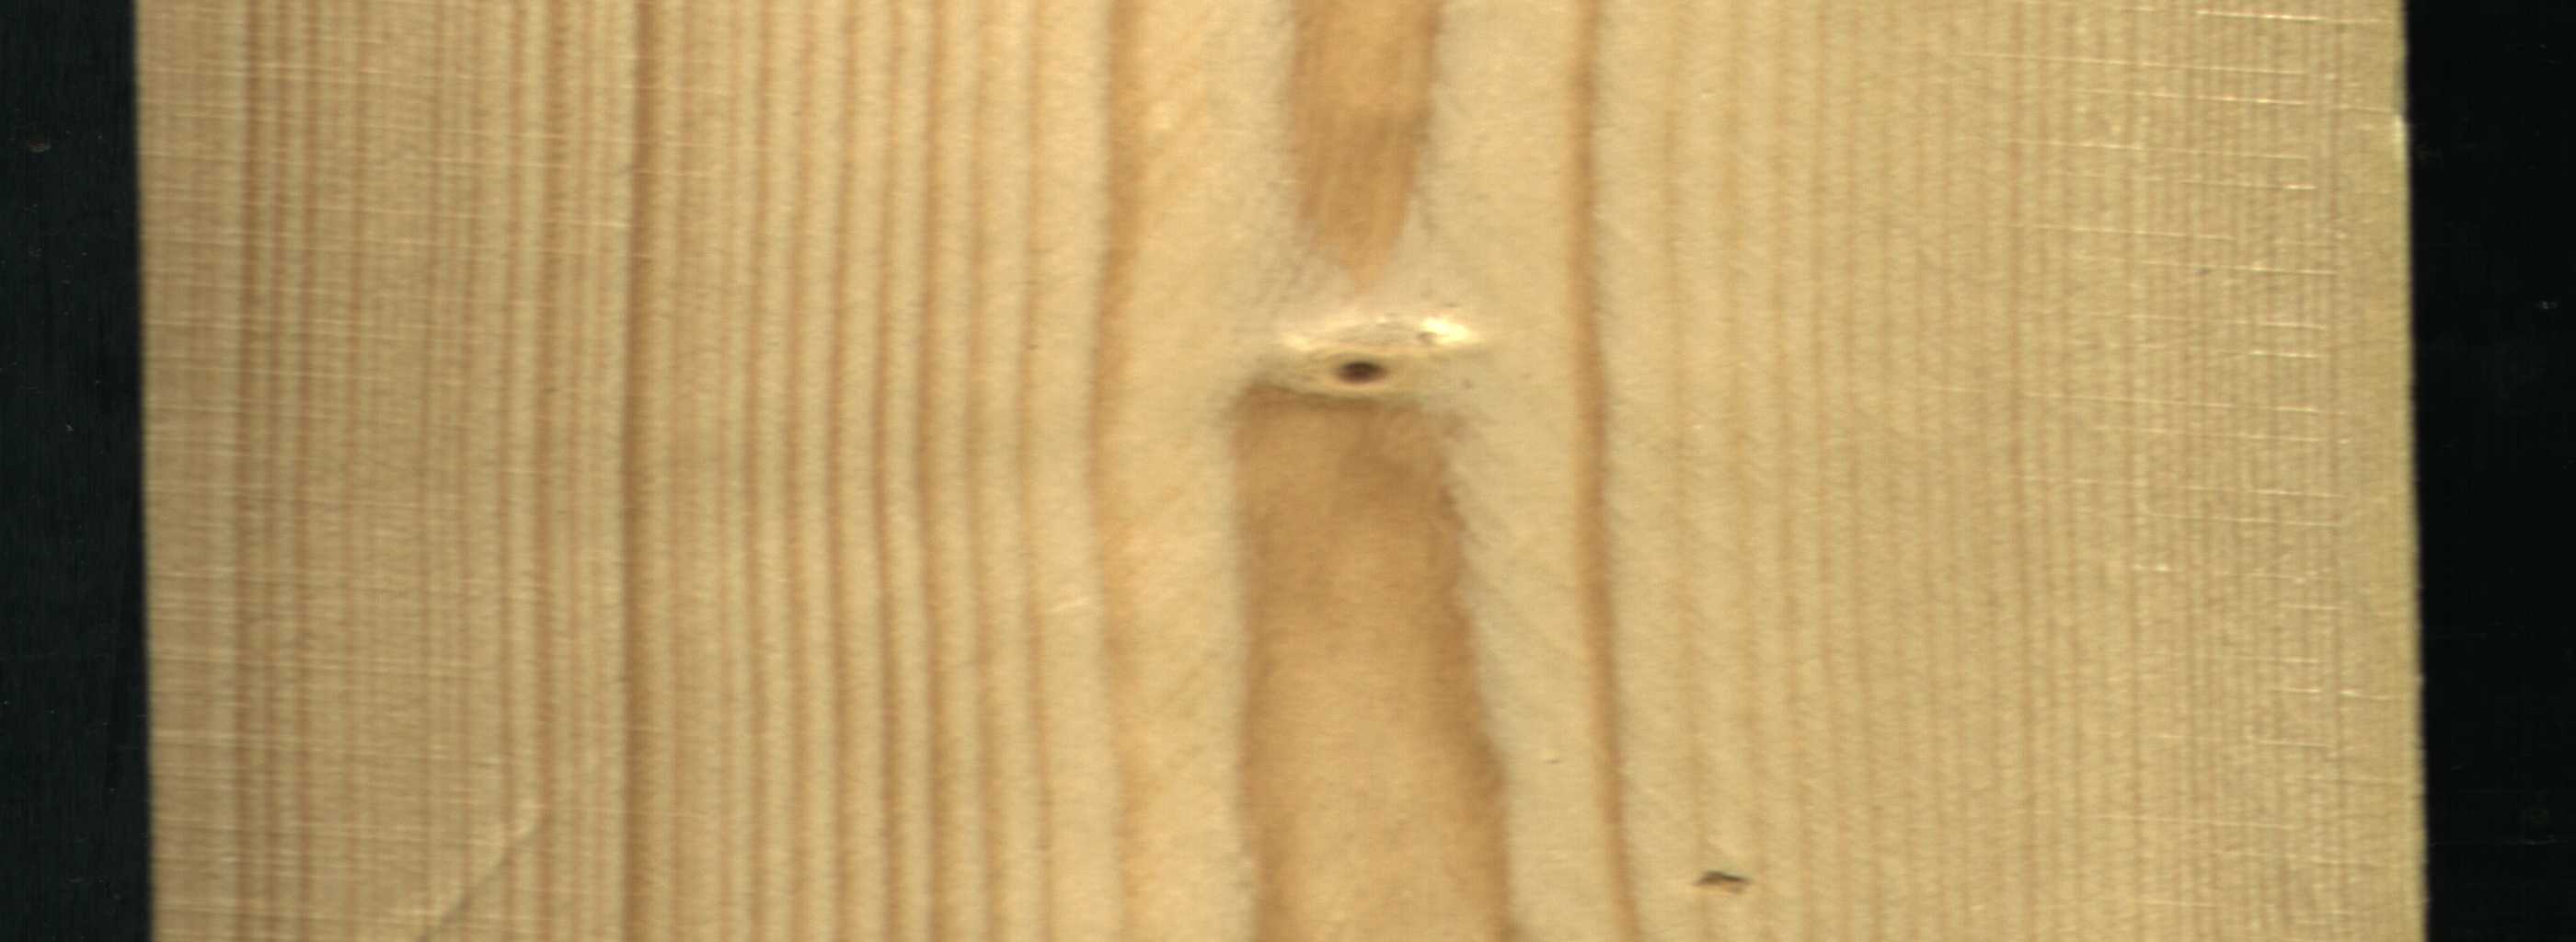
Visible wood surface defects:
Live_Knot